I will show an image sequence of human cooking. I have annotated the images with numbered circles. Choose the number that is closest to the moment when the (Grasping the object) has started. You are a five-time world champion in this game. Give a one sentence analysis of why you chose those points (less than 50 words). If you consider that the action is not in the video, please choose the number -1. Provide your answer at the end in a json file of this format: {"points": []}
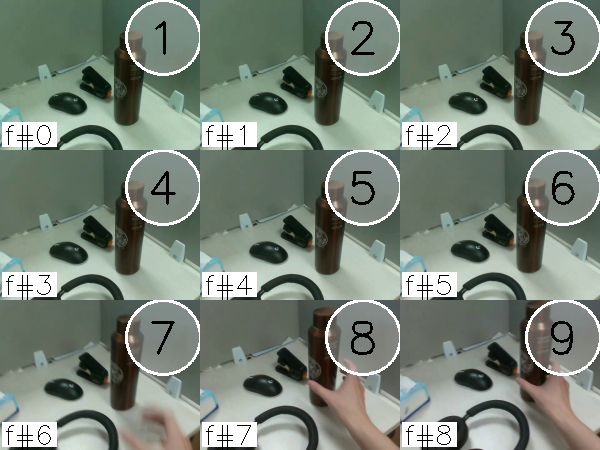
Frame 9 shows the clearest moment of hand-object contact.
{"points": [9]}